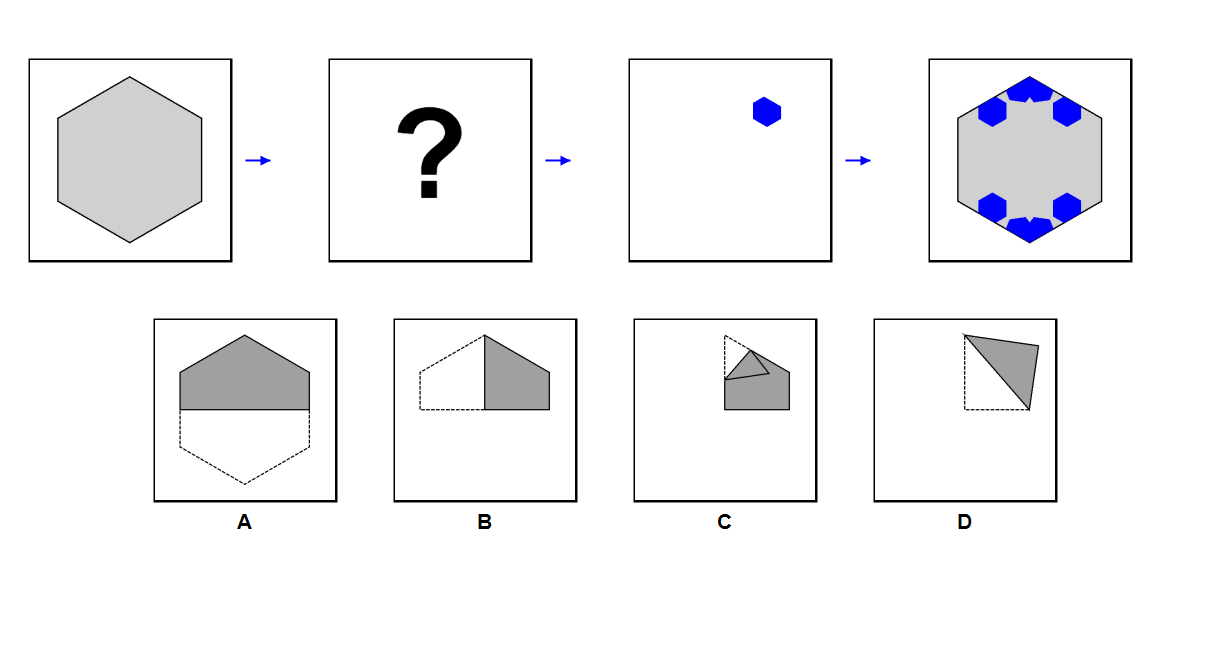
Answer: D